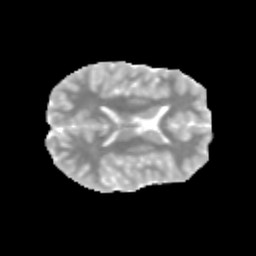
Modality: MD
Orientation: axial
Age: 13
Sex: male
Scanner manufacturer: siemens
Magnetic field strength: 3 T
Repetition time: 3.8 s
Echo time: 0.07 s